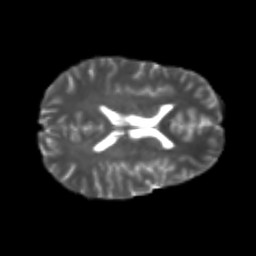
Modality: T2w
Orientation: axial
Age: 20
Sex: male
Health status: healthy
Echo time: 0.074 s